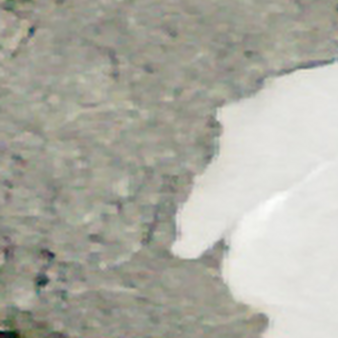
Label: other